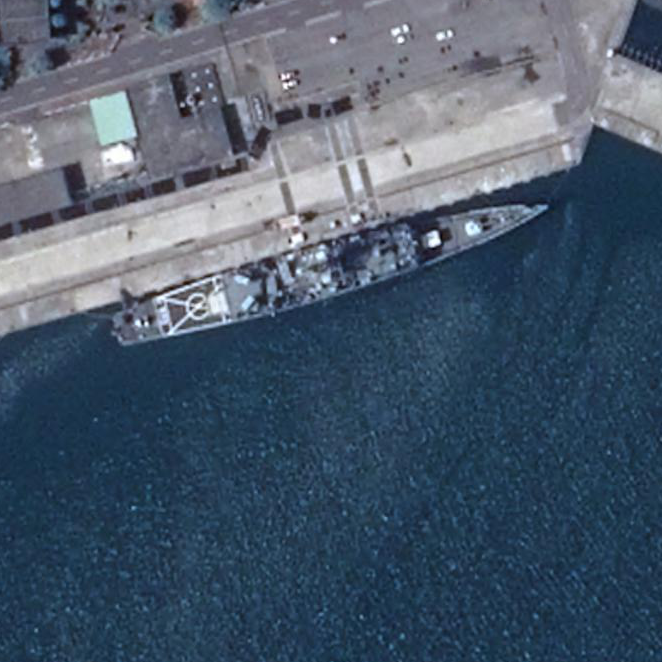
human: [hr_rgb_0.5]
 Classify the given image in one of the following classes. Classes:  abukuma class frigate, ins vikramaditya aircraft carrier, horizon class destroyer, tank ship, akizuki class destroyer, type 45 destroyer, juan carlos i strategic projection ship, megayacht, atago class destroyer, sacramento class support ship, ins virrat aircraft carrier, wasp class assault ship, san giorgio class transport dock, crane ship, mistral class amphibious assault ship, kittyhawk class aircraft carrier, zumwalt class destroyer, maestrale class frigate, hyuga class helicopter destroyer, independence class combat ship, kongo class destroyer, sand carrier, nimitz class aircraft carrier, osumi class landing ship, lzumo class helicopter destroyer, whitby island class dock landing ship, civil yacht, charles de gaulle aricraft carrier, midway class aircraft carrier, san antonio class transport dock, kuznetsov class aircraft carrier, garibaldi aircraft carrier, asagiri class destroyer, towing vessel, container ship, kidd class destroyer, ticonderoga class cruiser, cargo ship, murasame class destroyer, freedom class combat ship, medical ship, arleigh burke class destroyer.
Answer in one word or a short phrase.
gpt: Kidd class destroyer